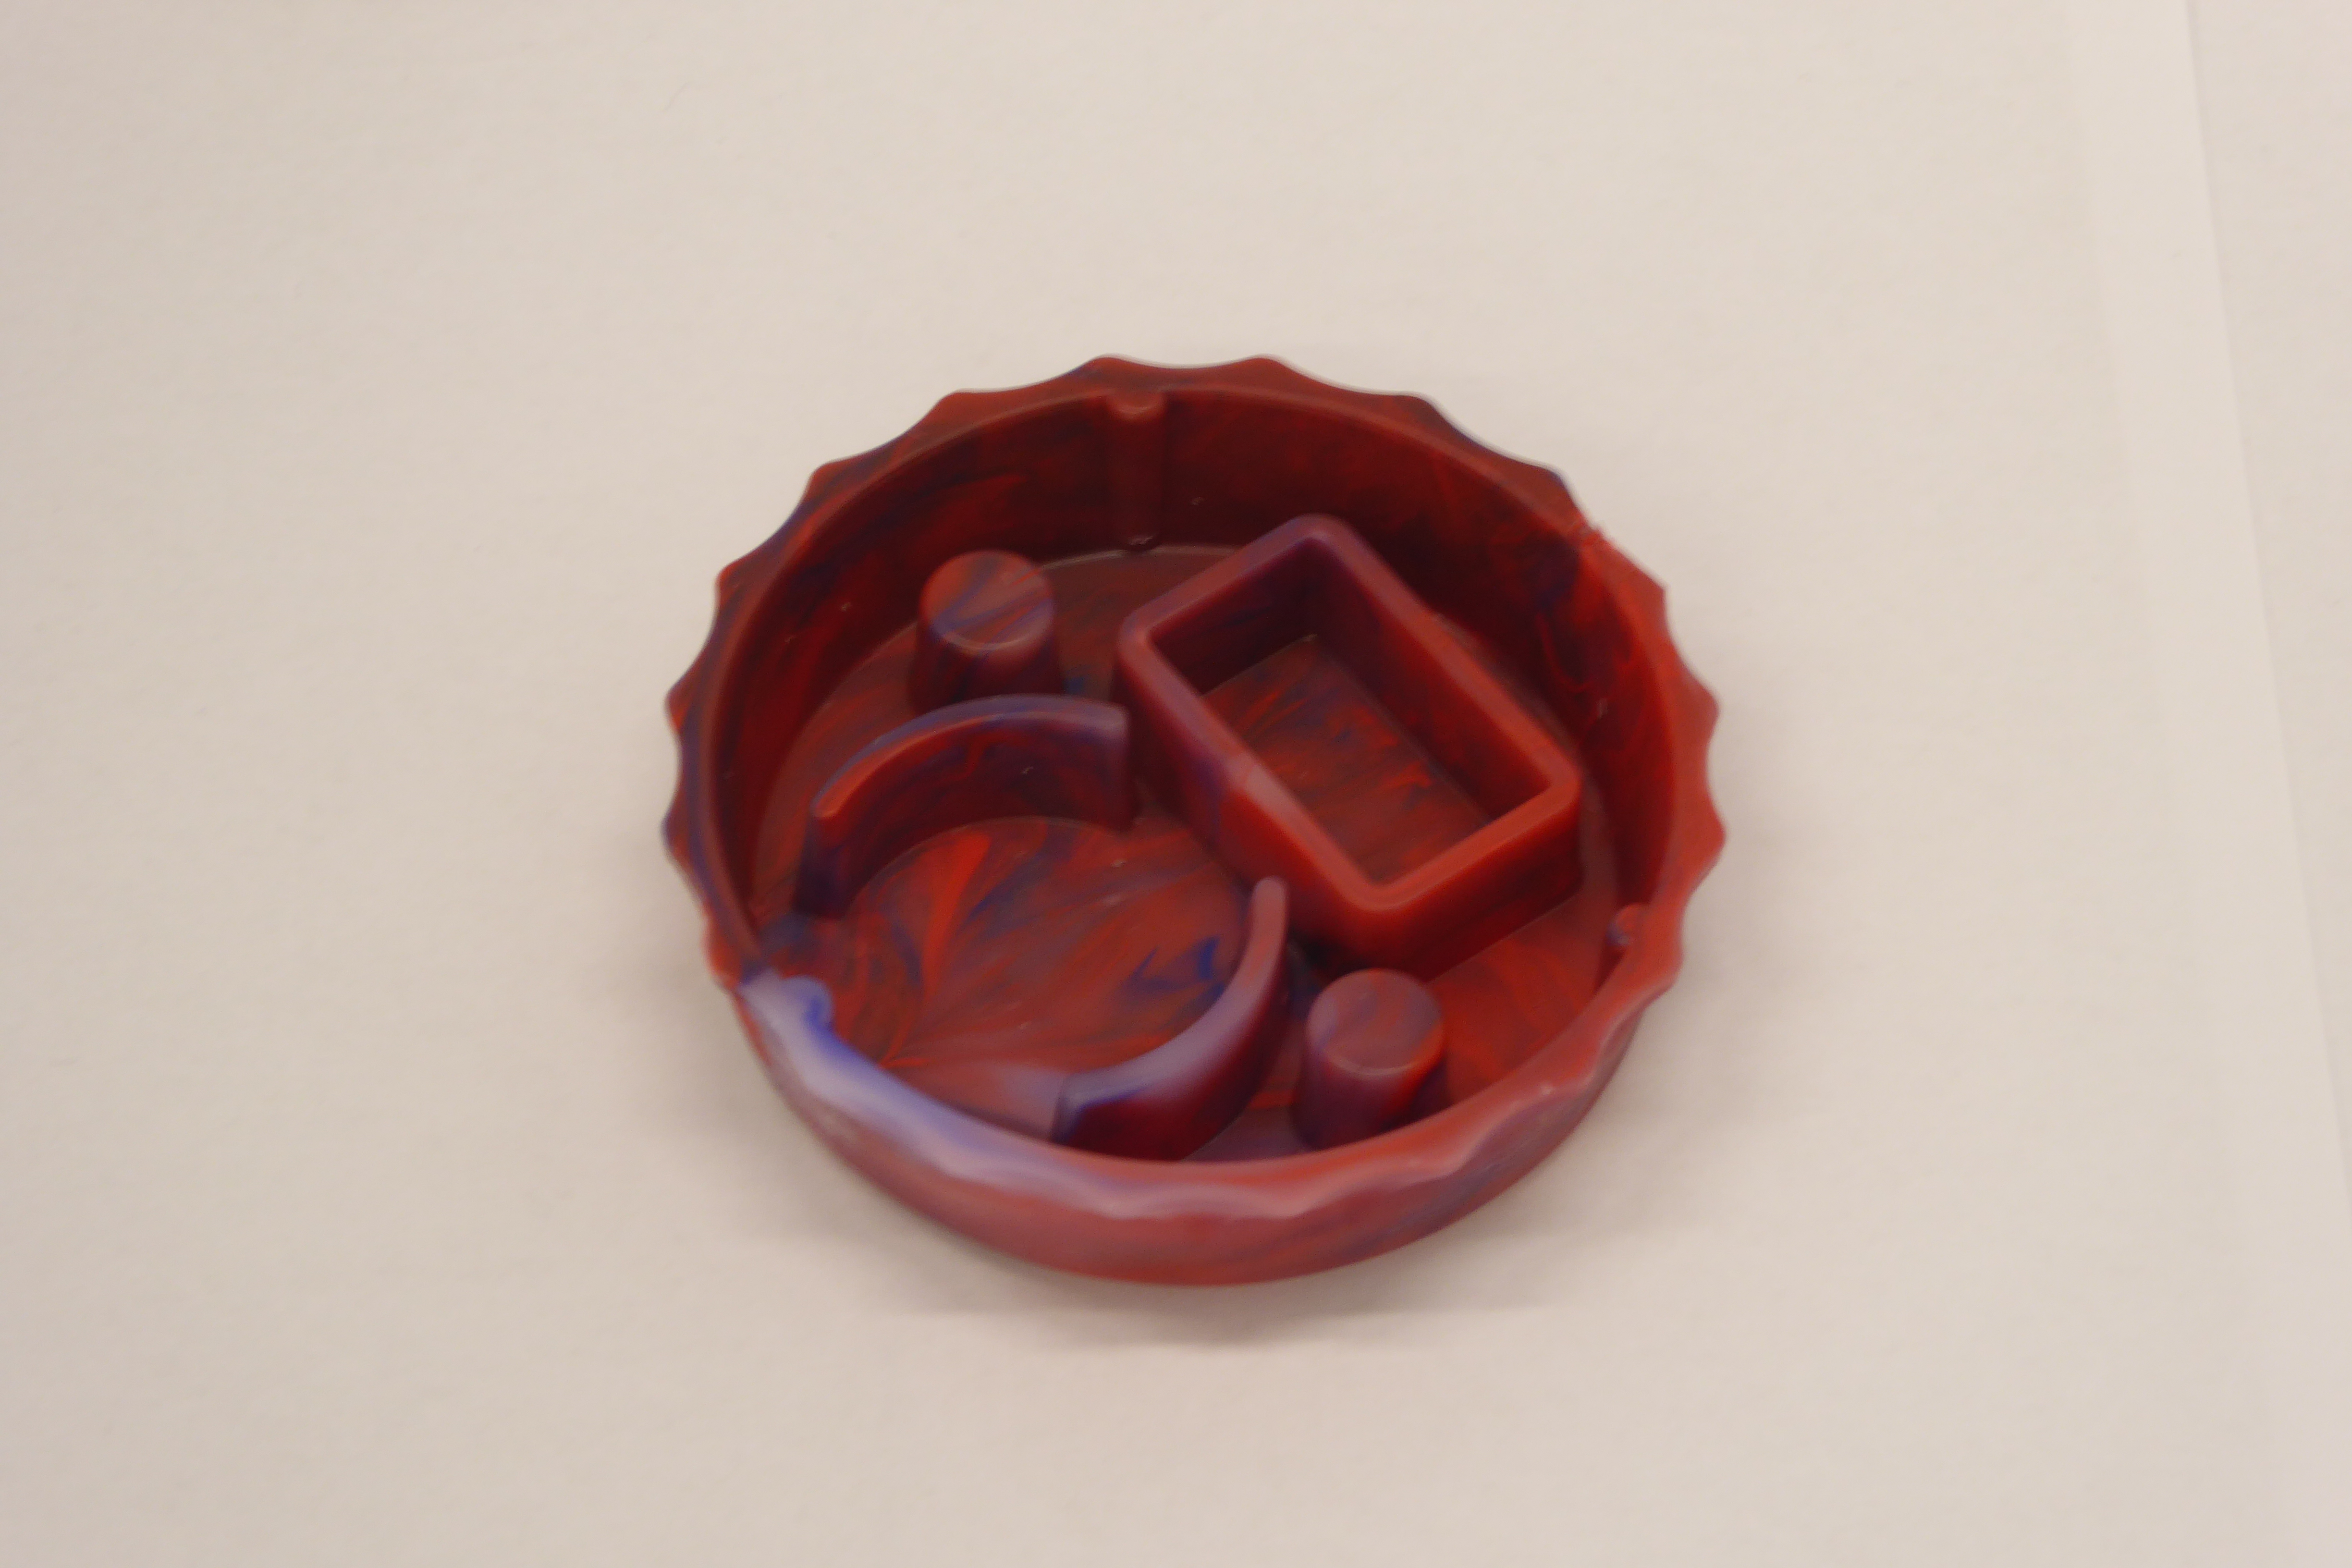
Label: Bottle Opener - Cover